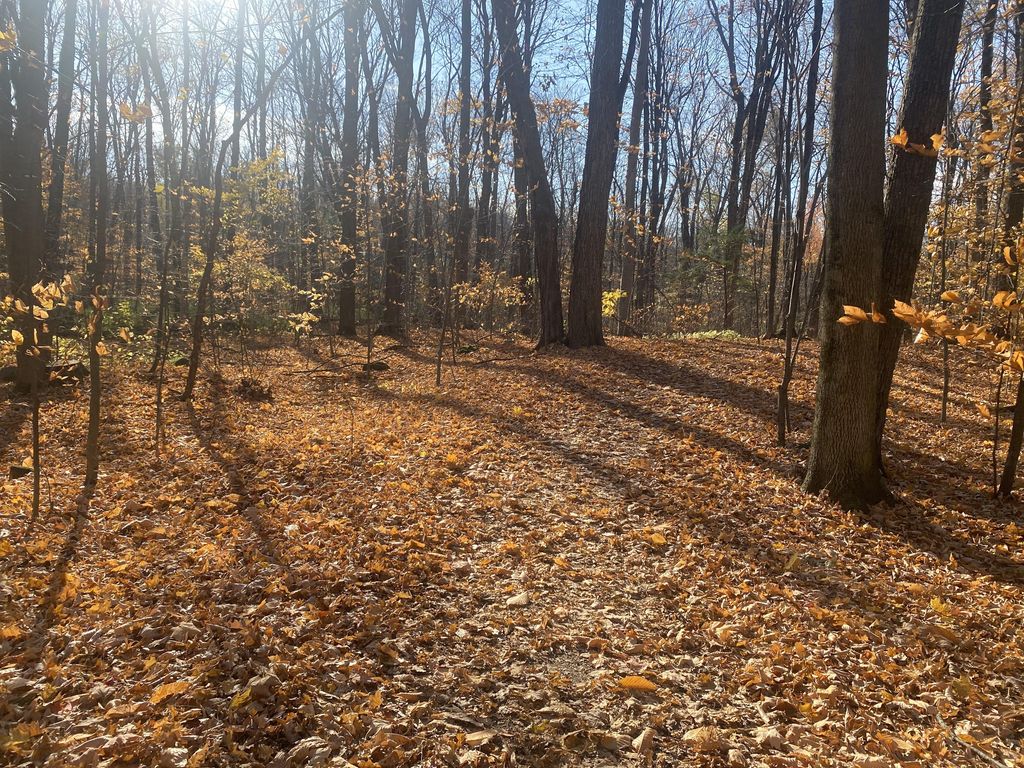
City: montreal